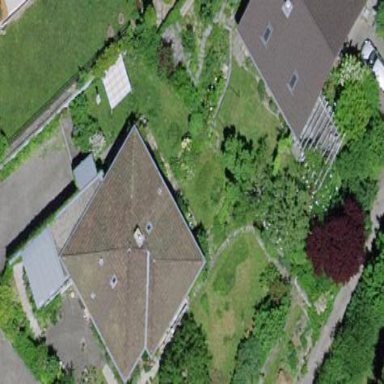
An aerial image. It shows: House with hipped roof.